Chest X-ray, PA view. Patient: 71 years old, sex M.
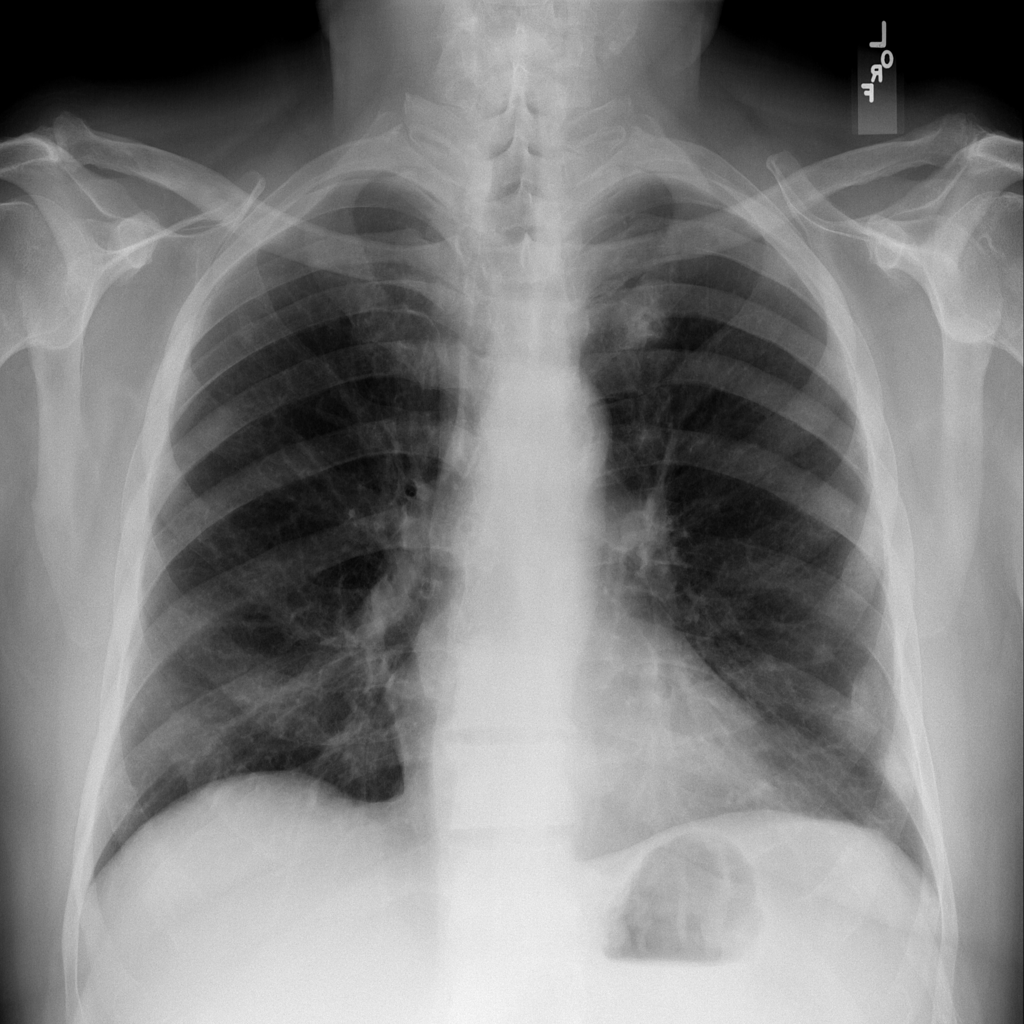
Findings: No Finding